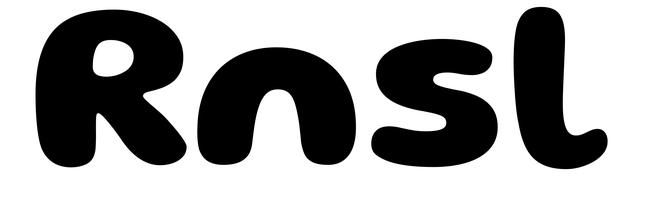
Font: Gluten_Bold